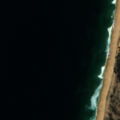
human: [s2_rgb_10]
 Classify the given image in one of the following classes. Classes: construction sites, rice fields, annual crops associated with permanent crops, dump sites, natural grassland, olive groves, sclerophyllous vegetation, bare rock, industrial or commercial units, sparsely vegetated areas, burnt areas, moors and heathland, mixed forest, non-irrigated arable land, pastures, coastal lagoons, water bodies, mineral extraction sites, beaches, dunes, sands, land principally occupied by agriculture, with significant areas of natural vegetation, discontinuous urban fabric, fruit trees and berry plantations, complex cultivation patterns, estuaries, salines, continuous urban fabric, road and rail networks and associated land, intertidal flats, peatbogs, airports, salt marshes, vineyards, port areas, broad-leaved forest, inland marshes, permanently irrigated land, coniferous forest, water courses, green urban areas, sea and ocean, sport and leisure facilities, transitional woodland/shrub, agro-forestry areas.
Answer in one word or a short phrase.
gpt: coniferous forest, beaches, dunes, sands, sea and ocean